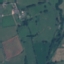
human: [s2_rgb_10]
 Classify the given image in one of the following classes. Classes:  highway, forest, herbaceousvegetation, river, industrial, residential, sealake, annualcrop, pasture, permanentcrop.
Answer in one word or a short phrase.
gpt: Pasture